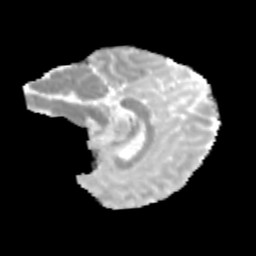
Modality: MD
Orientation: sagittal
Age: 13
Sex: male
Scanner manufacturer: siemens
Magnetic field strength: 3 T
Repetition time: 3.8 s
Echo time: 0.07 s